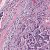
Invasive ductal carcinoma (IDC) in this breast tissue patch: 1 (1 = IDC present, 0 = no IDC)